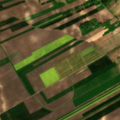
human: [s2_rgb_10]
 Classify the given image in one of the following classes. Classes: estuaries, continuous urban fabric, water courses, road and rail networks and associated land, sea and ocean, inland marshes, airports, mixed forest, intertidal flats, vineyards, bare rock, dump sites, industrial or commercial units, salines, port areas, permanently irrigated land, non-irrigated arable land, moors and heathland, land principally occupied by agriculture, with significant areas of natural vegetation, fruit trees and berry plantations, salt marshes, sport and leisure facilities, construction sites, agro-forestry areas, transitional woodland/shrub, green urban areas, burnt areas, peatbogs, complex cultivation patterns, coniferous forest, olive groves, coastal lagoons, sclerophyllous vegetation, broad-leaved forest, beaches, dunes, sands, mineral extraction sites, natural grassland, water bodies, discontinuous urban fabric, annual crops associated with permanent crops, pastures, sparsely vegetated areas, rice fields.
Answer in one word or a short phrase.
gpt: non-irrigated arable land, complex cultivation patterns